Question: I'm having the following code:
'''
<div class="box">
<div class="title">
<a>Title</a>
</div>
<div class="content">
<a>Content</a>
</div>
</div>
'''
I'd like to style it with CSS and become the following result:

However, I don't know how to style the 'title' part as I want it. The top corners should be rounded, but the ones at the bottom shouldn't. Vice versa for the 'content' part.
How can I do that?
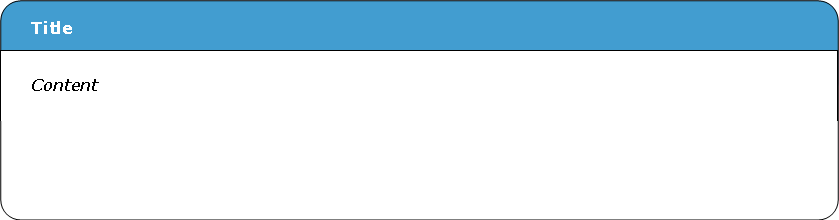
Answer: You can specify each corner's radius individually via:
'''
border-top-left-radius: 24px;
border-top-right-radius: 24px;
border-bottom-left-radius: 0px;
border-bottom-right-radius: 0px;
'''
Or combine that into one...
'''
border-radius:24px 24px 0 0;
'''
(values are clockwise from top-left)
There's a generator here - <URL> - but it should be easy enough to work out without.